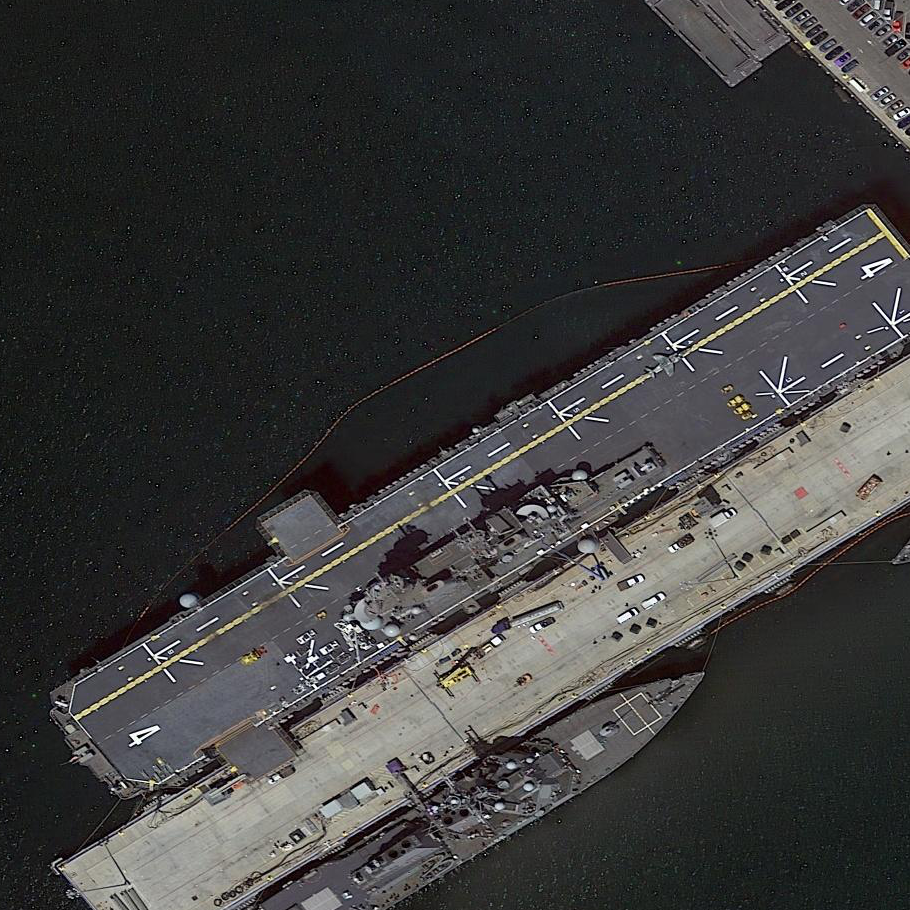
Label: Wasp-class_assault_ship